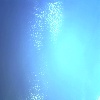
Label: water